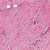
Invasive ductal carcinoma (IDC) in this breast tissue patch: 0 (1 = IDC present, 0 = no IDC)